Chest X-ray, AP view. Patient: 42 years old, sex M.
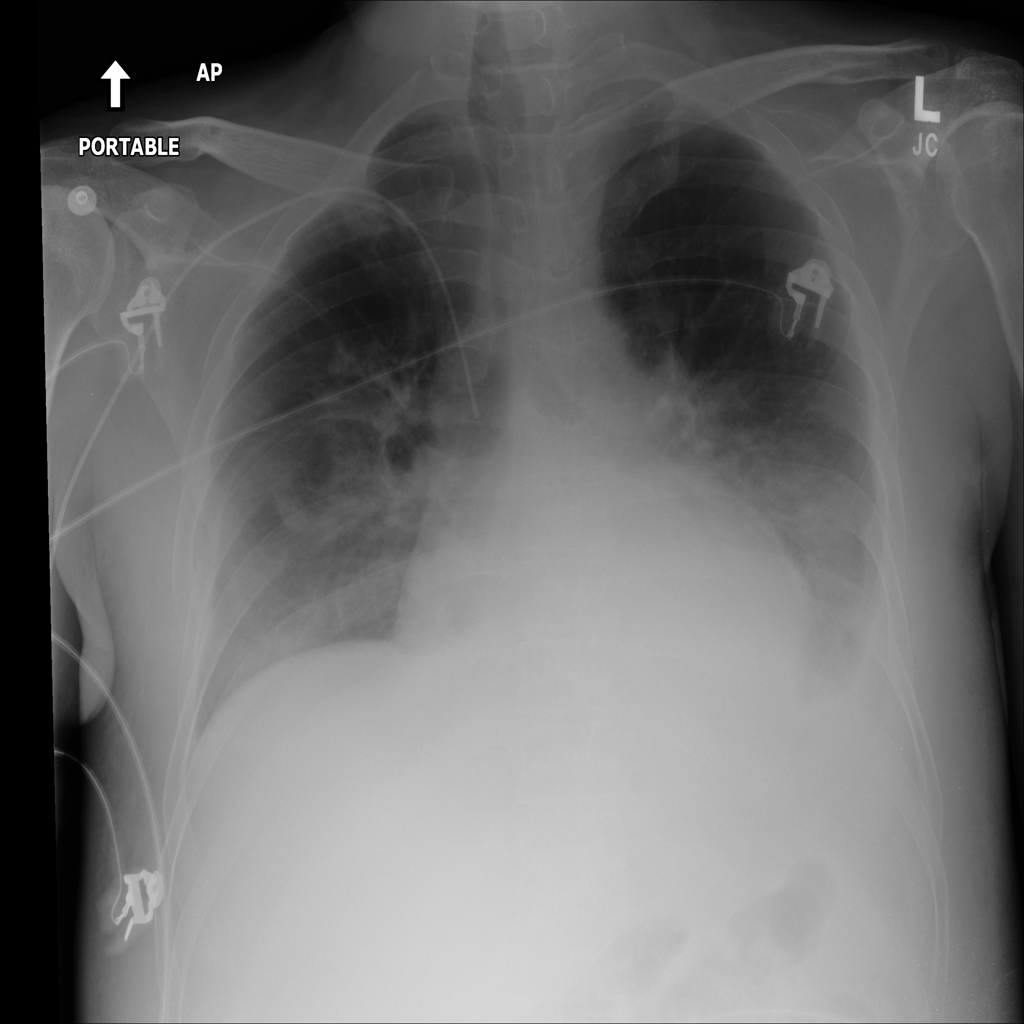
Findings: Effusion, Infiltration